Field crop: maize
Growth stage: 1
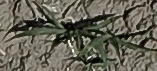
Species: sorghum